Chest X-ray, AP view. Patient: 48 years old, sex M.
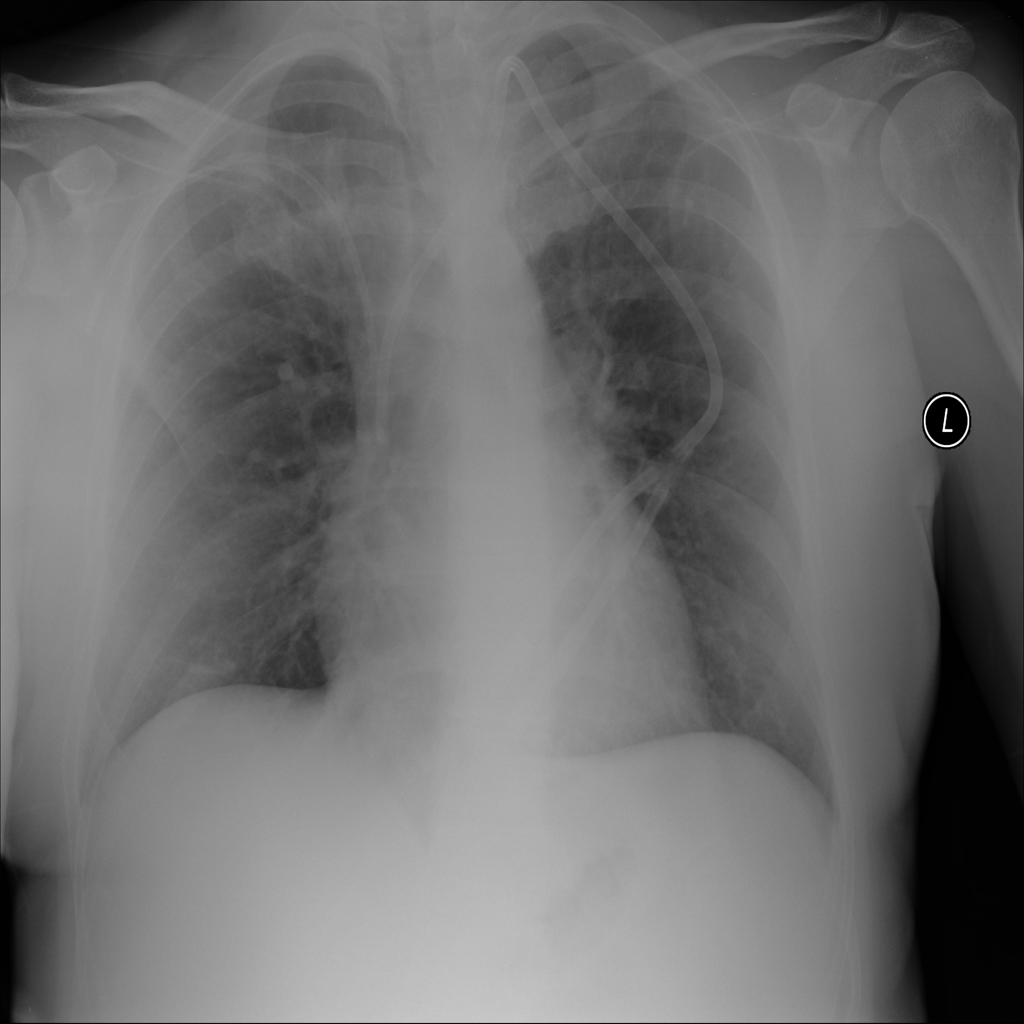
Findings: No Finding